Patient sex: F
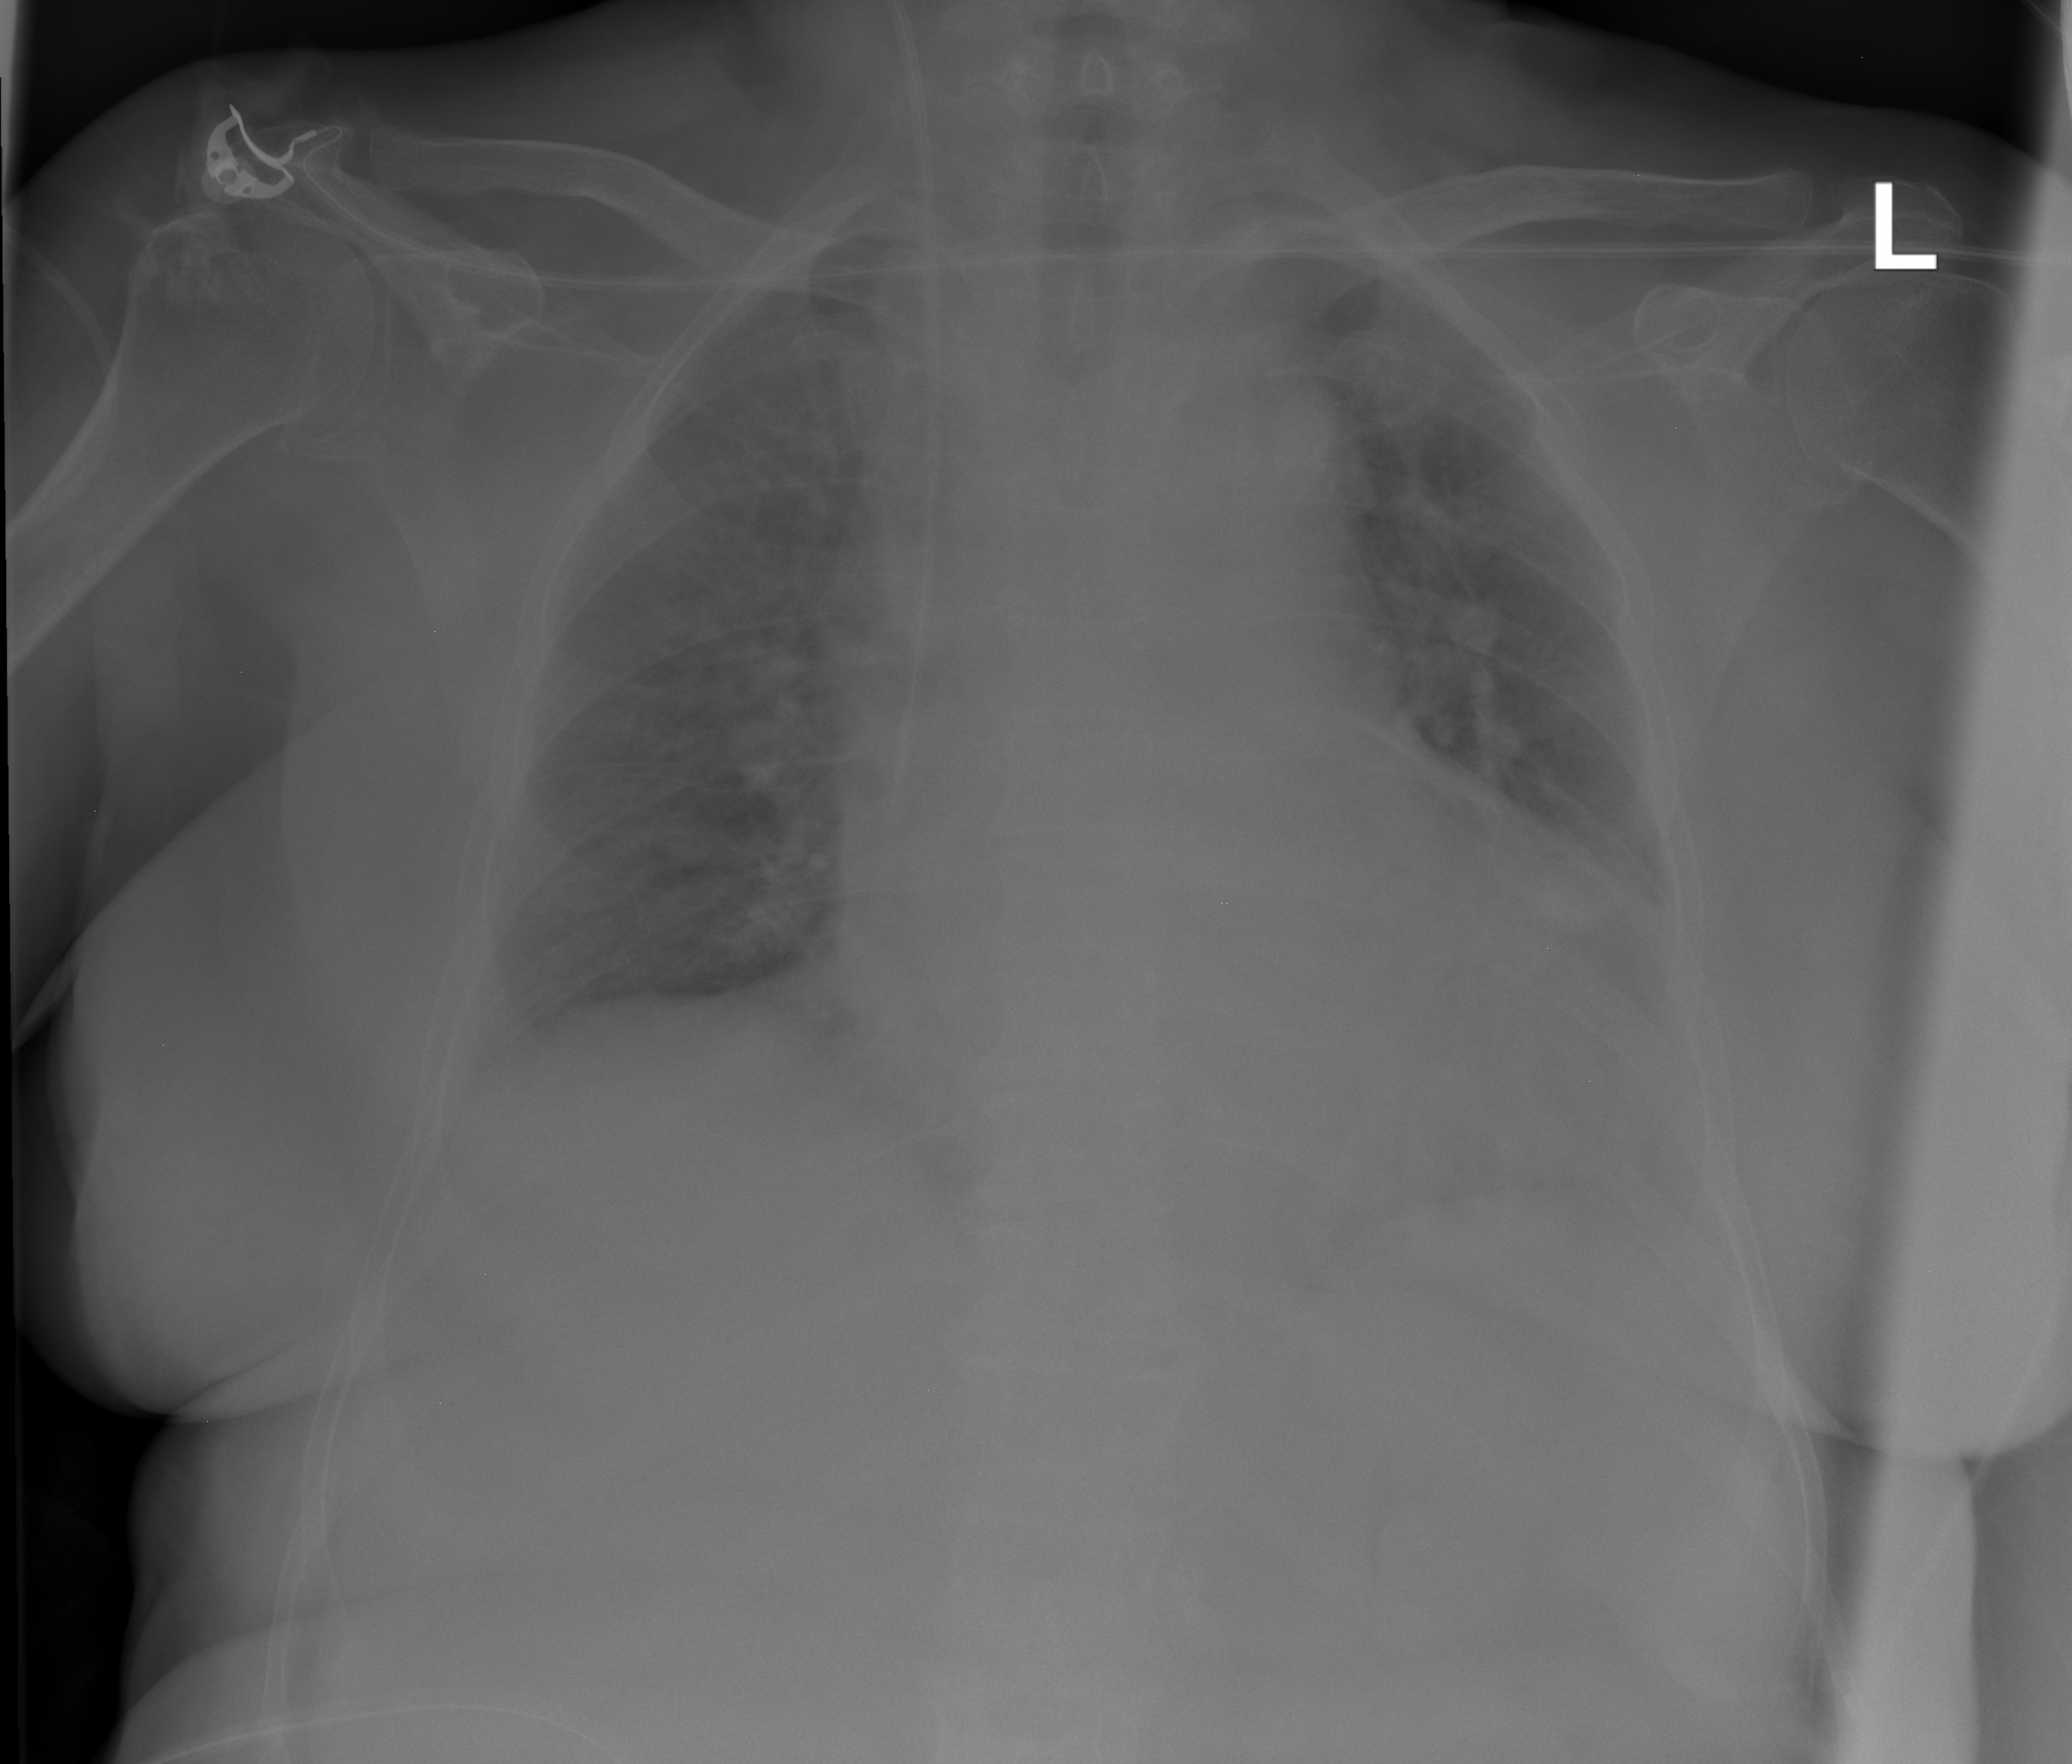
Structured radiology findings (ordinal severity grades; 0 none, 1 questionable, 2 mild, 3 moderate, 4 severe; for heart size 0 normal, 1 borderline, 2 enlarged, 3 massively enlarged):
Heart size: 2
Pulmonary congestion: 2
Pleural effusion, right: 0
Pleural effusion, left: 0
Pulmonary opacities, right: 0
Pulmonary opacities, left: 0
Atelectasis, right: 0
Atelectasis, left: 0